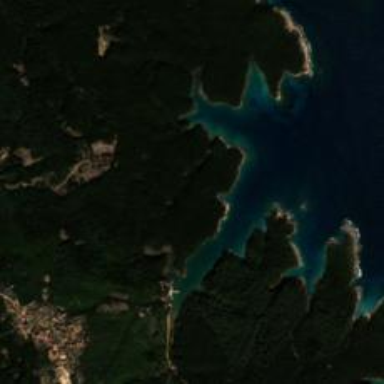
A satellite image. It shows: Beautiful bay in nature.